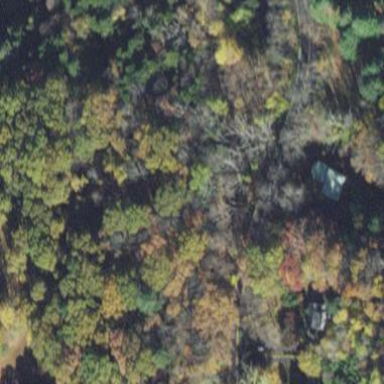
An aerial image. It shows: Existing preserved open space in the woodland.